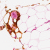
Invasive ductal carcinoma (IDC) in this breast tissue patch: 0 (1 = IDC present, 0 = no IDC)